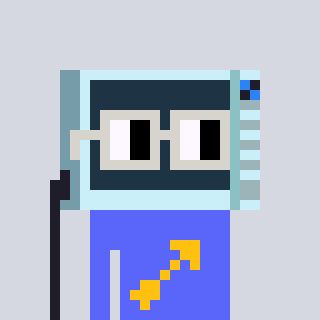
a pixel art character with square light gray glasses, a microwave-shaped head and a purple-colored body on a cool background